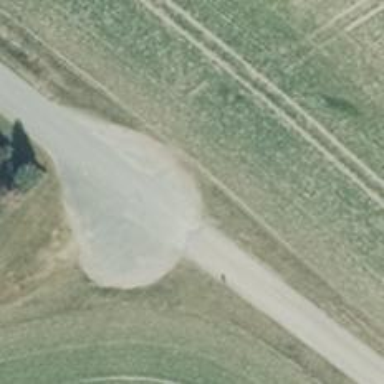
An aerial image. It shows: Turning circle on the road.